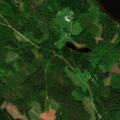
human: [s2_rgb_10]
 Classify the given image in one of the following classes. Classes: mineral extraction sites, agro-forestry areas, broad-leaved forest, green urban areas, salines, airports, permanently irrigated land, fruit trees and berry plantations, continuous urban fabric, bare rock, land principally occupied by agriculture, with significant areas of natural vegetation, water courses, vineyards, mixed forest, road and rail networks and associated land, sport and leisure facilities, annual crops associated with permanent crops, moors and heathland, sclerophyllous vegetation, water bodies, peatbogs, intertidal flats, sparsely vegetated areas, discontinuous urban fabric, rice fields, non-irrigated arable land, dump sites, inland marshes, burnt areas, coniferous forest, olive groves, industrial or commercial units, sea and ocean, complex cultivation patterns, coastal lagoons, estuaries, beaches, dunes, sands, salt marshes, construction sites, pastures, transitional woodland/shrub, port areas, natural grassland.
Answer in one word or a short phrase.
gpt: broad-leaved forest, coniferous forest, mixed forest, water bodies